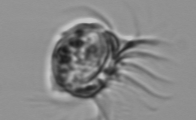
Label: Leegaardiella_ovalis